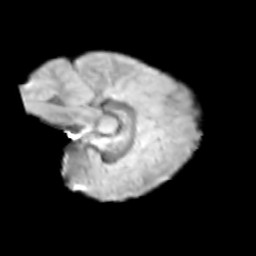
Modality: T2w
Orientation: sagittal
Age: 10
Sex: female
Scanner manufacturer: siemens
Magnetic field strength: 3 T
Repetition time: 3.8 s
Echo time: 0.07 s